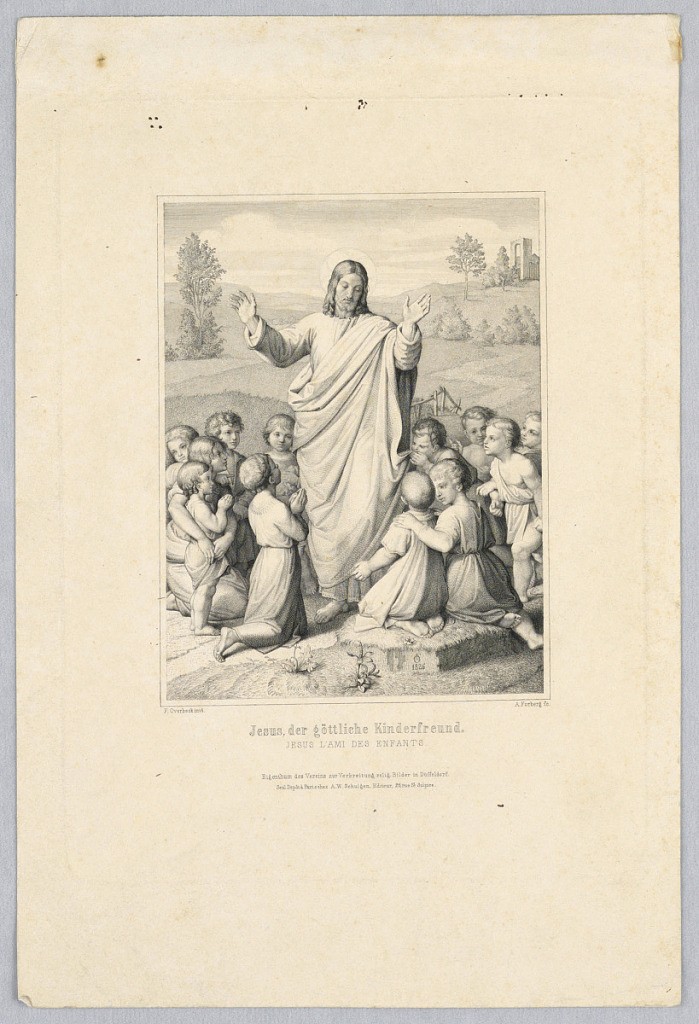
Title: Jesus, der göttliche Kinderfreund
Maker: F. Overbeck, German, active 19th c.
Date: ca. 1826
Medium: Engraving on paper
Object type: Print
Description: Jesus, der göttliche Kinderfreund, with French translation